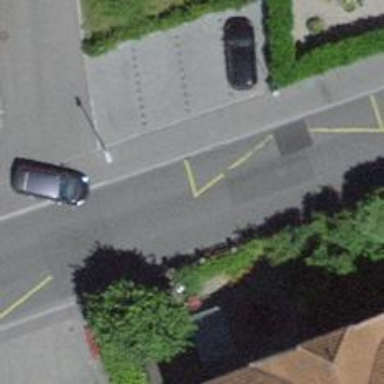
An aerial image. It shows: Public transport stop position.